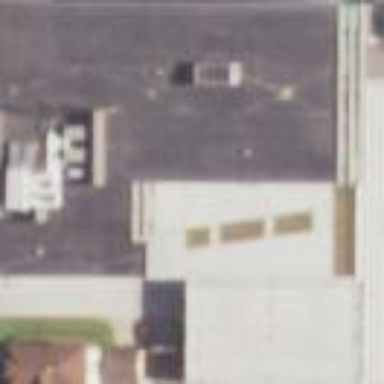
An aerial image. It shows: Commercial building.